一年级 · 逻辑题

小明从现在开始要运动 1 小时, 他 \$ \qquad \$时才能运动完。
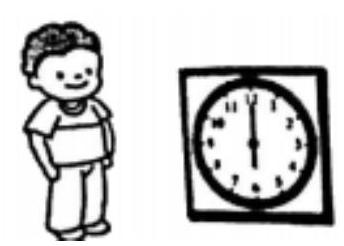
答案: 7